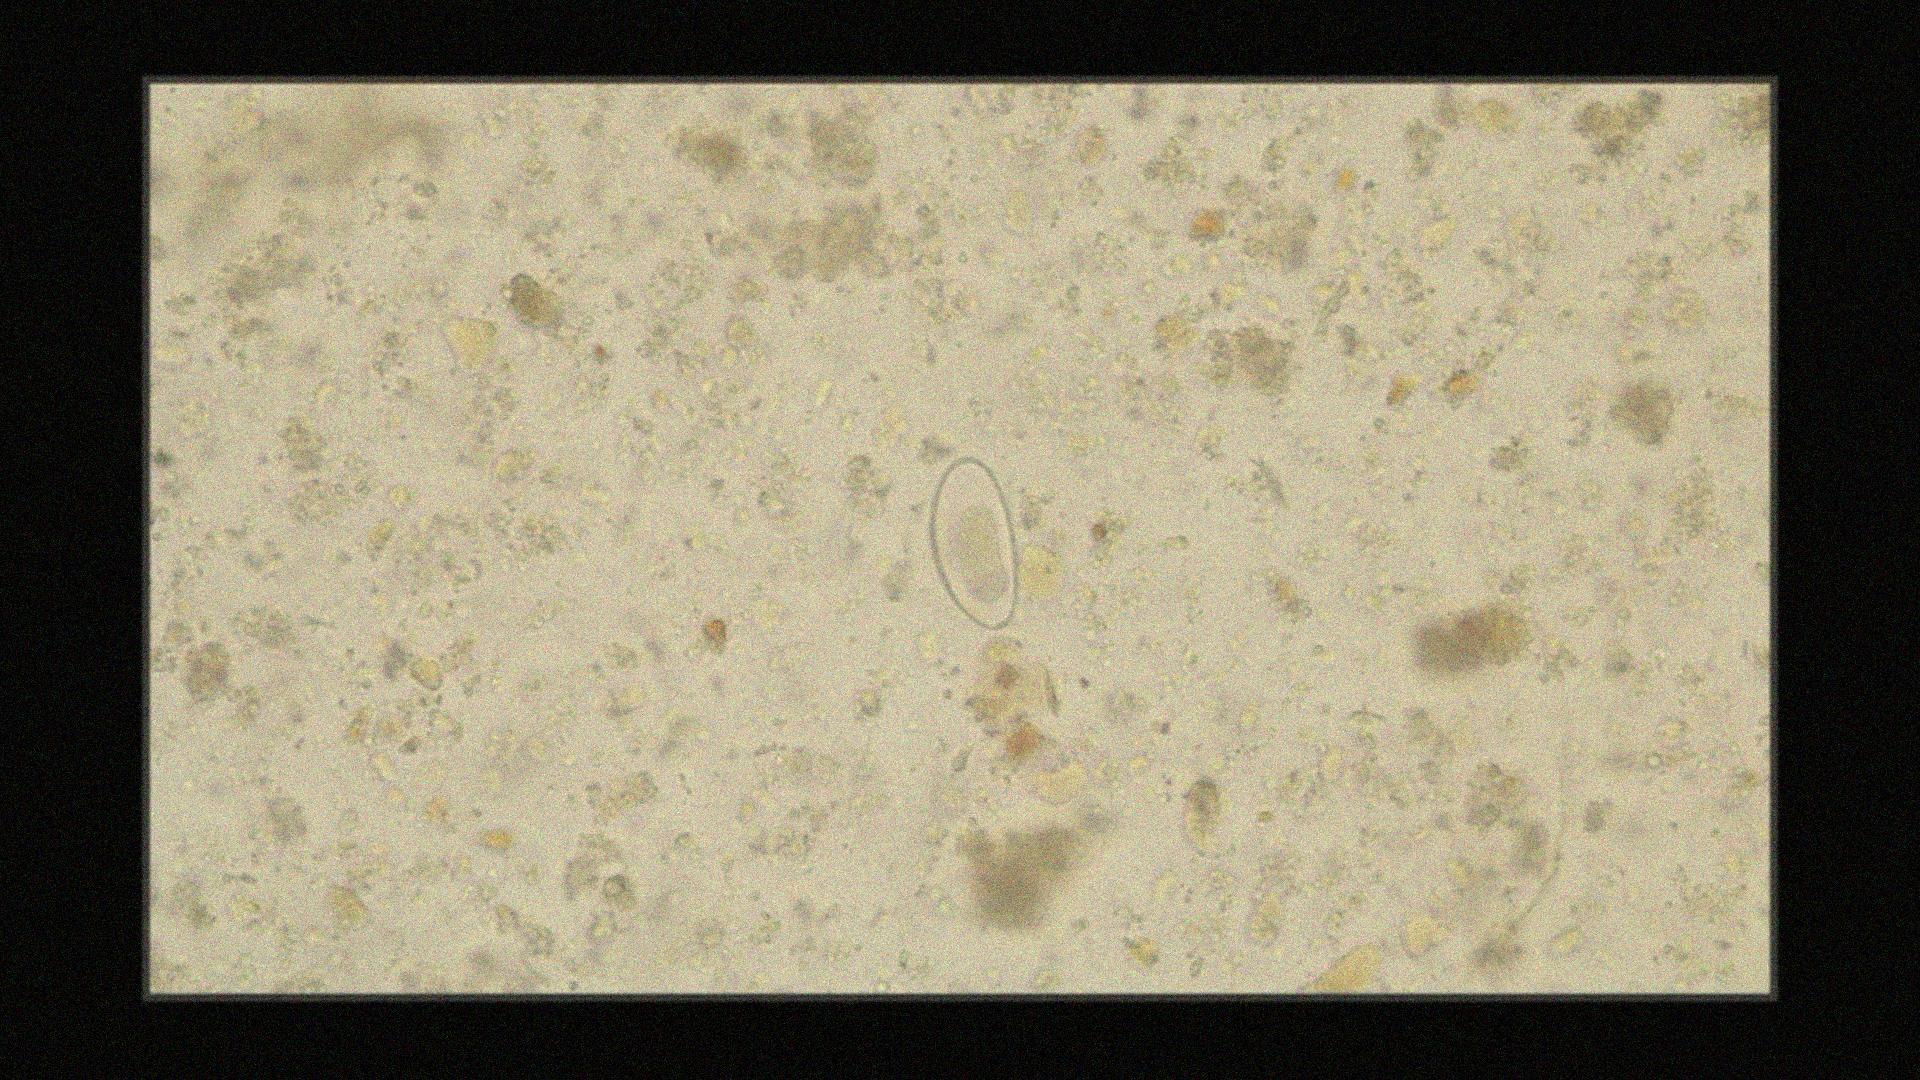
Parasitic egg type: Enterobius vermicularis